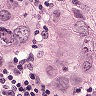
Metastatic tissue present: yes